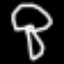
Label: mushroom